Interaction volume radius: 10 \u00c5
Interaction volume height: 15 \u00c5
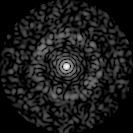
Disorder parameter: 0.831